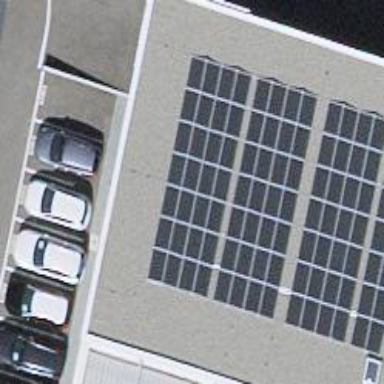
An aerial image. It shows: Solar power generator utilizing photovoltaic technology with solar photovoltaic panels.